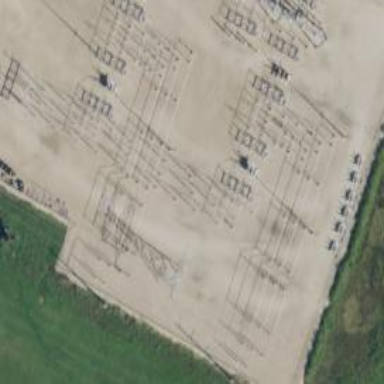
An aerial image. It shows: Switch used for power control.